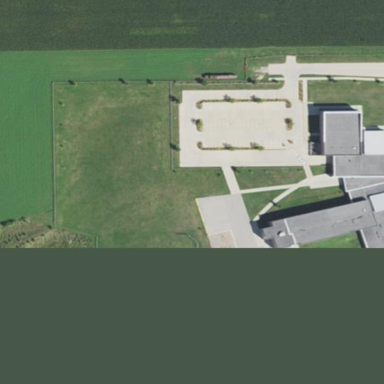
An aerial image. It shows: School.